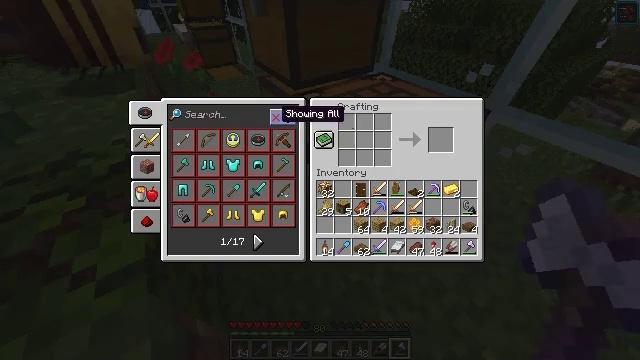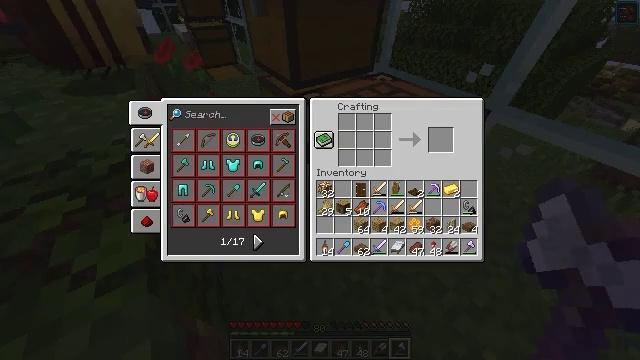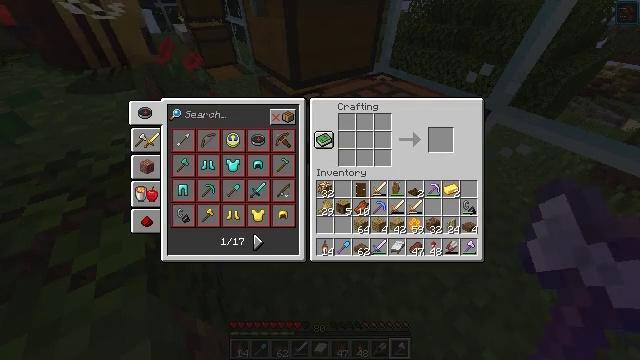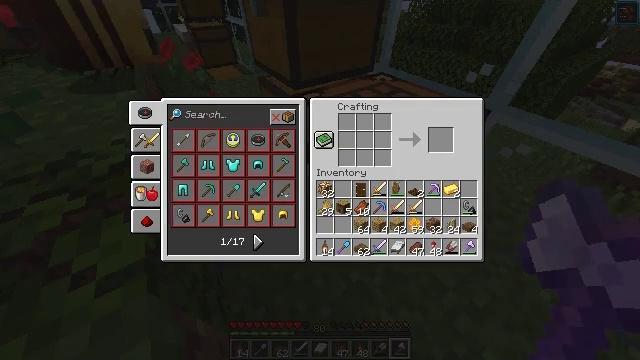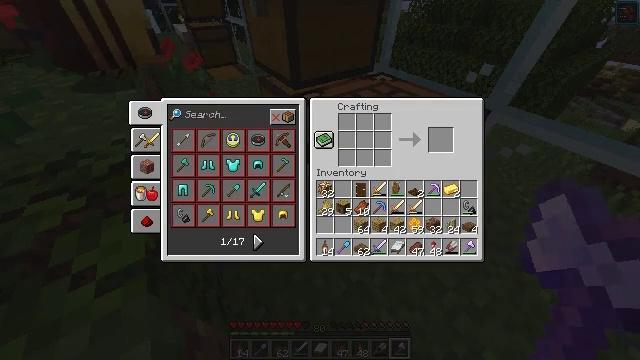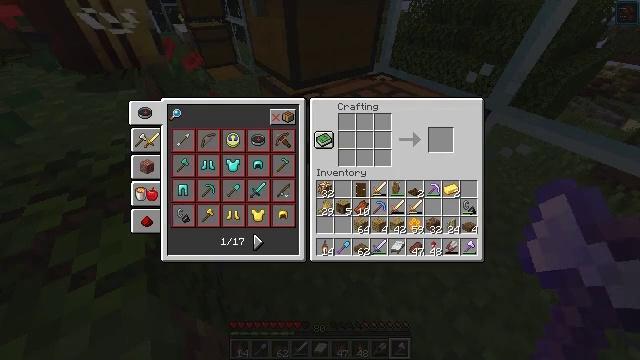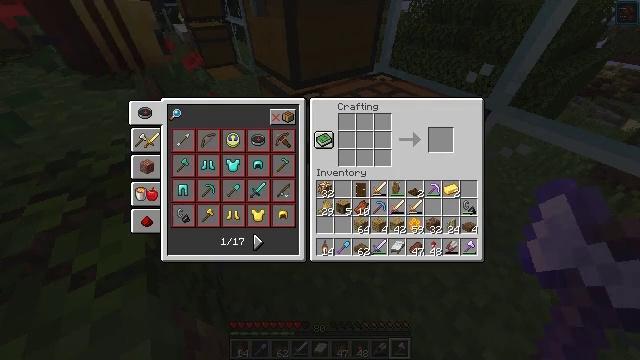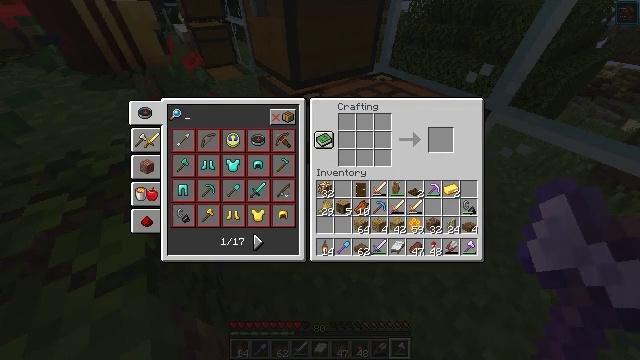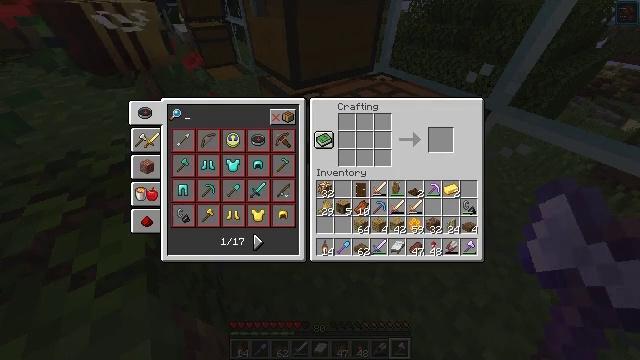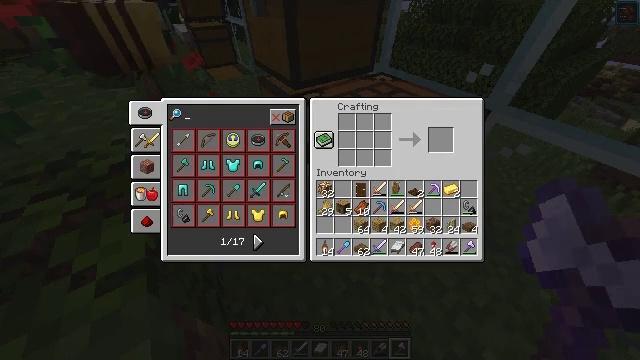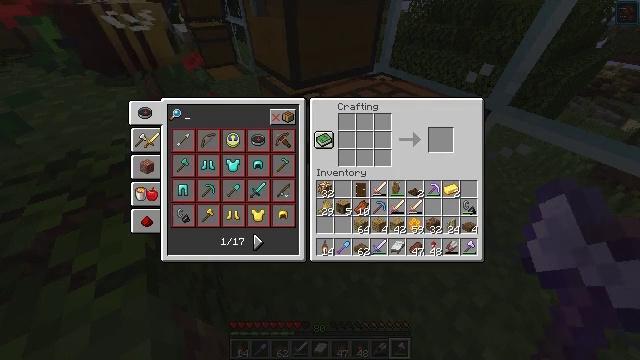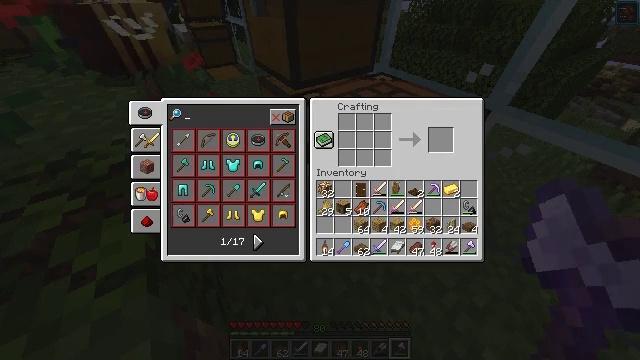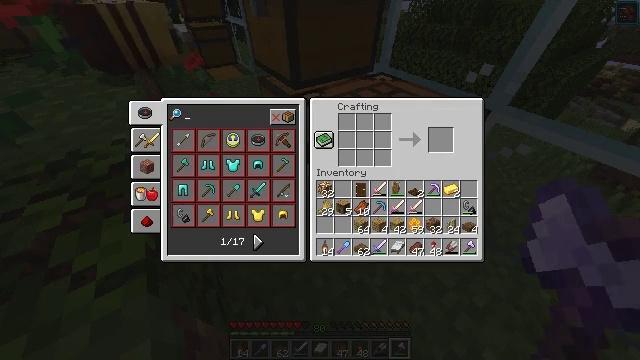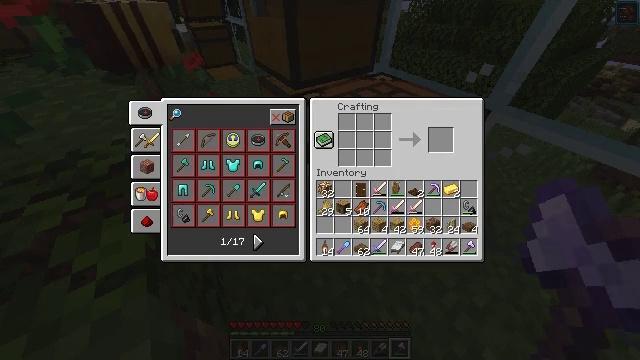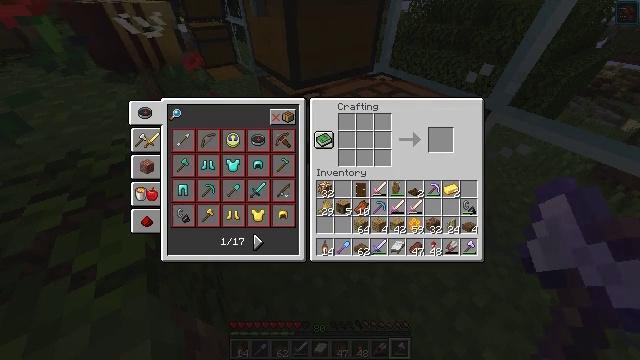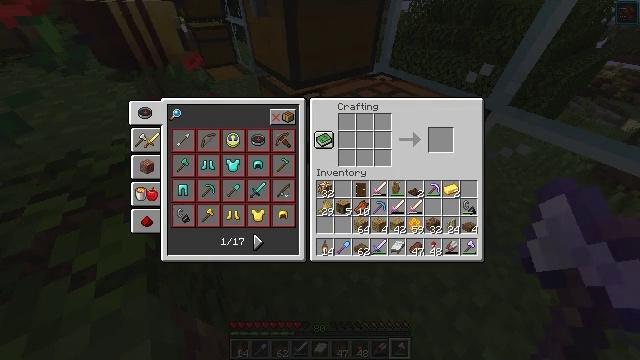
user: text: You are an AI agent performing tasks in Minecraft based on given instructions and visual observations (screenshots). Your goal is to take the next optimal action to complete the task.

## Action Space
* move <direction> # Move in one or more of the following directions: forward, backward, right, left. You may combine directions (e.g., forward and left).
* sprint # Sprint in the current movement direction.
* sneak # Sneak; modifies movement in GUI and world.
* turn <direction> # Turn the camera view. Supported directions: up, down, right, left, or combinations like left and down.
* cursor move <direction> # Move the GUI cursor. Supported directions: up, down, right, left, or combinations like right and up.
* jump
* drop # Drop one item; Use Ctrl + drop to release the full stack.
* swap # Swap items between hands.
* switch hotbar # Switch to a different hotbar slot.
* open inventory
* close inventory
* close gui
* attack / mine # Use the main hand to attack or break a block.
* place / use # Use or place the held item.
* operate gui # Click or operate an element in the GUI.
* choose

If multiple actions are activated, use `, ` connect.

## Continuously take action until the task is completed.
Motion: motion action
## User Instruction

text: Create a beehive using the necessary materials.
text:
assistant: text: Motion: no_op
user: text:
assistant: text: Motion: no_op
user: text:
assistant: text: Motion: cursor move left
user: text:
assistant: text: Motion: no_op
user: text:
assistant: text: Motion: operate gui
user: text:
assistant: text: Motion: operate gui
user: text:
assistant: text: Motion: no_op
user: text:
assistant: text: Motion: no_op
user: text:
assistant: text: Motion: no_op
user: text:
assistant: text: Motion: no_op
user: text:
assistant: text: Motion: no_op
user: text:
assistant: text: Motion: no_op
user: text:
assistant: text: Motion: no_op
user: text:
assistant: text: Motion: no_op
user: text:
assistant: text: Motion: no_op
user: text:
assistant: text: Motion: no_op
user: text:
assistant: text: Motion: no_op
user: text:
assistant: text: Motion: no_op
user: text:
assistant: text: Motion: no_op
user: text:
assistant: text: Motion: close inventory
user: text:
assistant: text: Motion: close inventory
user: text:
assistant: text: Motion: open gui
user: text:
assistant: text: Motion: no_op
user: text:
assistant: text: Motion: no_op
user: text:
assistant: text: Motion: no_op
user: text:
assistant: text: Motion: no_op
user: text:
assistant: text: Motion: no_op
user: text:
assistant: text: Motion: no_op
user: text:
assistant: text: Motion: cursor move left and down
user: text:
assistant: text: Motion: cursor move left and down